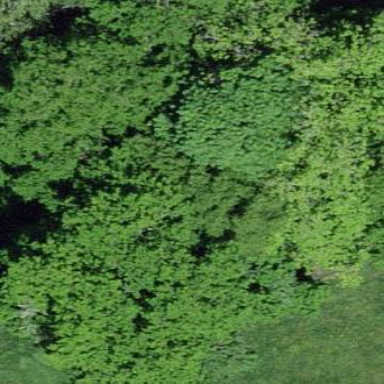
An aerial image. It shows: Forest area.